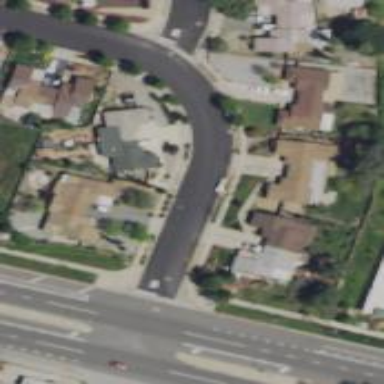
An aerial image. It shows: Residential road.